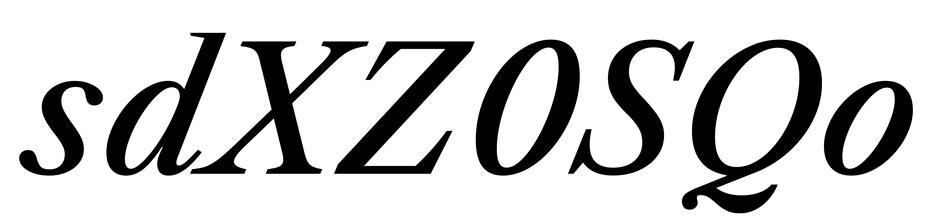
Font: LibreCaslonText-Italic_Medium_Italic